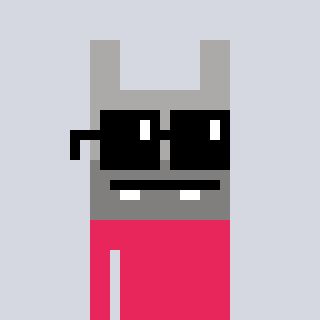
a pixel art character with square black sunglasses, a rabbit-shaped head and a redpinkish-colored body on a cool background